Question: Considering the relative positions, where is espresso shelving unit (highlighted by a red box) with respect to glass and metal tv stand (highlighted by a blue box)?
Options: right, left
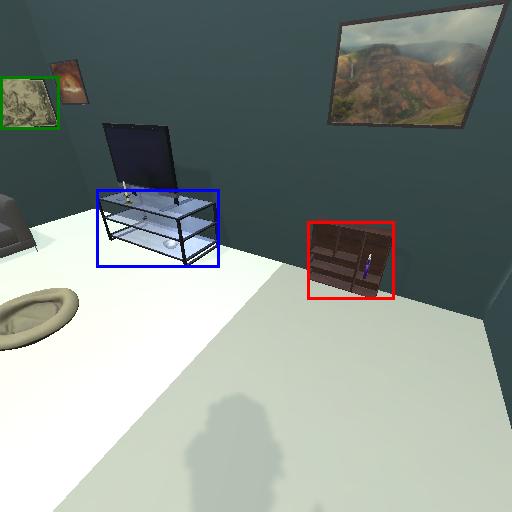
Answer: right